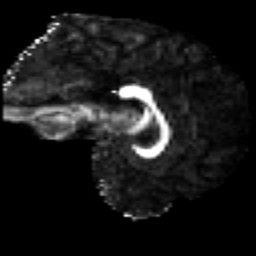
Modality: FA
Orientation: sagittal
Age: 24
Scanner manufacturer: siemens
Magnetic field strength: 3 T
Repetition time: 2.2 s
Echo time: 0.084 s